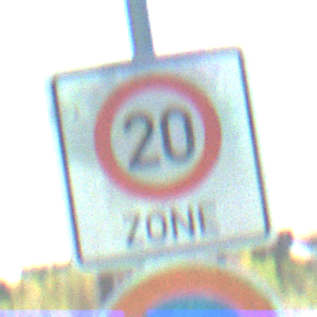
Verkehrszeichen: BeginnZone20
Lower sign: EingeschraenktesHalteverbot
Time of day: Midday
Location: Outdoor (Special)
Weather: PartlyCloudy
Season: NotSpecified
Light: Natural